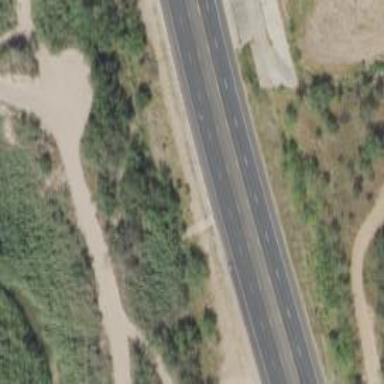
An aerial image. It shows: Expressway with asphalt surface classified as trunk highway.